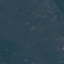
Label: Forest